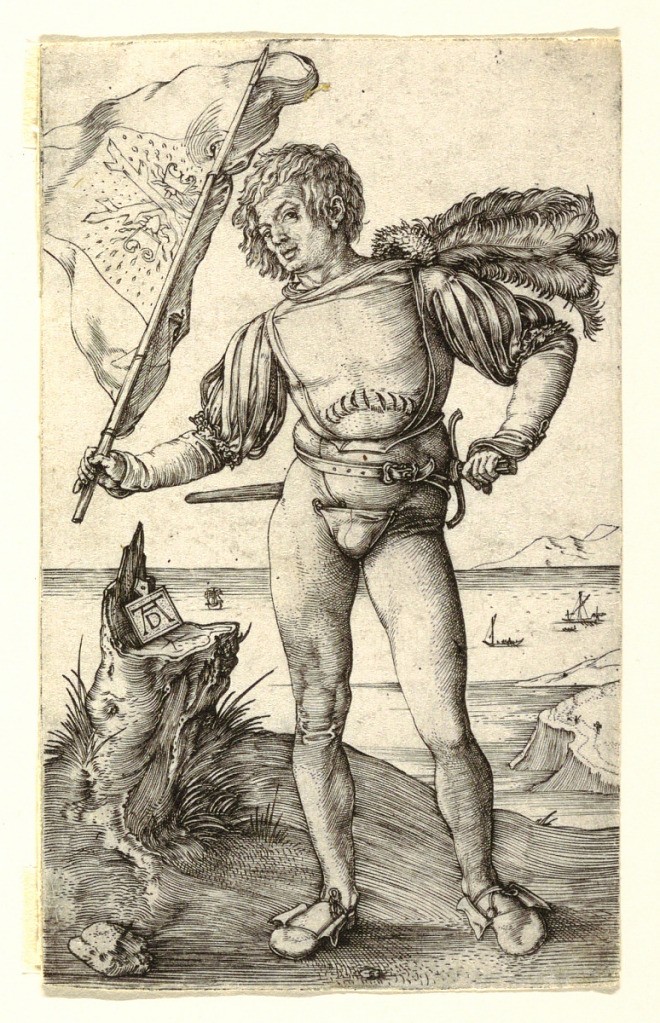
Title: The Standard Bearer
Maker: Albrecht Dürer, German, 1471–1528
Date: before 1500
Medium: Engraving on laid paper
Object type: Print
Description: A young soldier is represented standing, facing the spectator: his left hand grasps his sword and he holds a banner with his right hand. The coat of arms of the Dukes of Burgundy is on the banner. Harbor with ships in background.